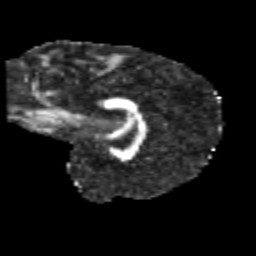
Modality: FA
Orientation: sagittal
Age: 9
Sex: female
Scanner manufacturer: siemens
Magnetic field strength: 3 T
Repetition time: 3.8 s
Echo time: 0.07 s